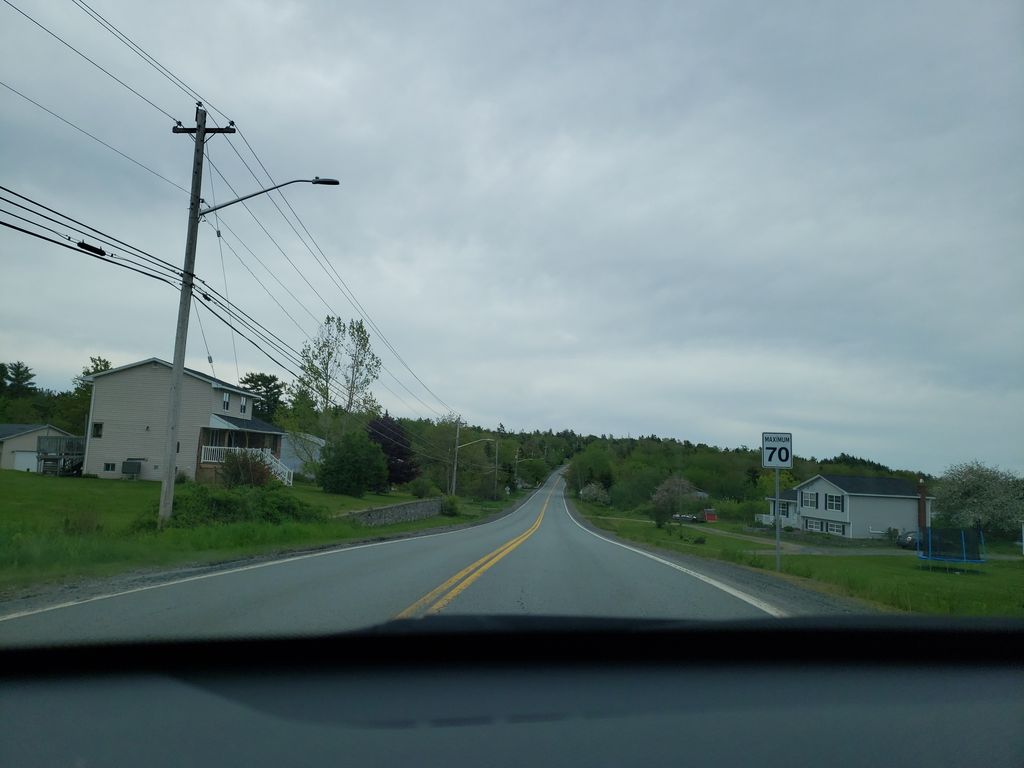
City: halifax